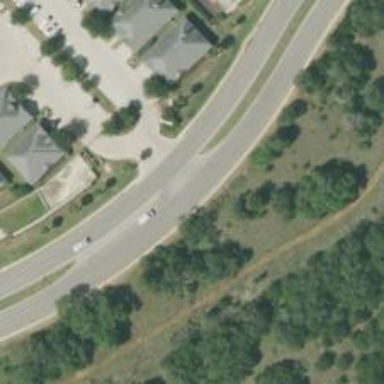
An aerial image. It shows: Asphalt road with secondary link designation.